Question: I am using JMeter to test an HTTP server that accepts and validates an APIKey and returns a time limited token on success. I want to send a token if I have one and an APIKey if I don't so I have complementary If controllers each of which have HTTP Header Managers beneath them.
Neither HTTP Header manager is actioned.
By adding other components alongside the HTTP Header managers I can see that these are conditionally executed but the HTTP Header Managers are still ignored. If I copy an HTTP Header Manager up out of the If controller (to the same level as the HTTP Request) then is is acted upon.
Is this usage supposed to work? If not, is there a way to conditionally set HTTP headers that does work?

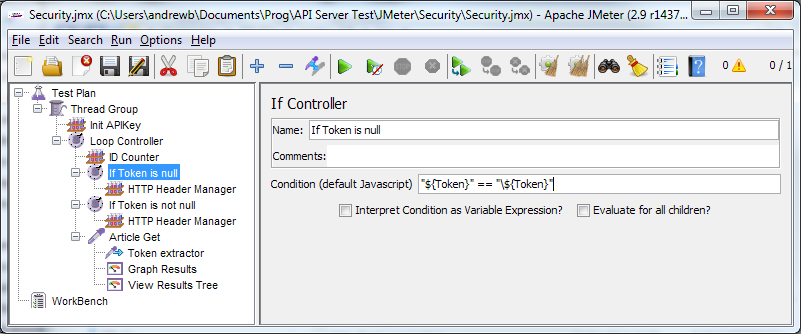
Answer: Do the following:
- move the sampler inside each IfController - and move listeners outside of Thread Group (not related to issue)